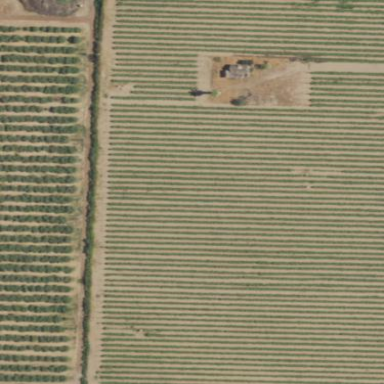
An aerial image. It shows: Vineyard.